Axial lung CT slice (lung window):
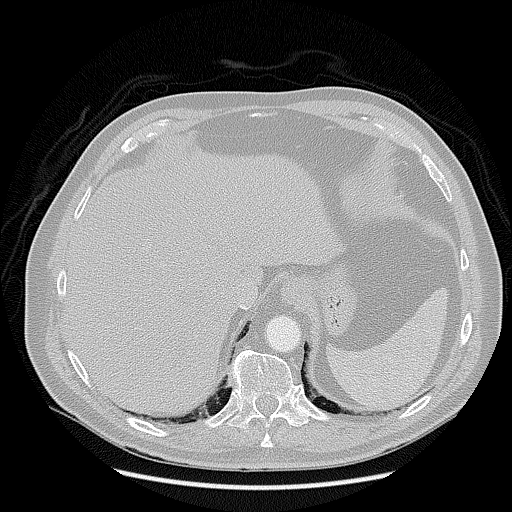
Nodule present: no